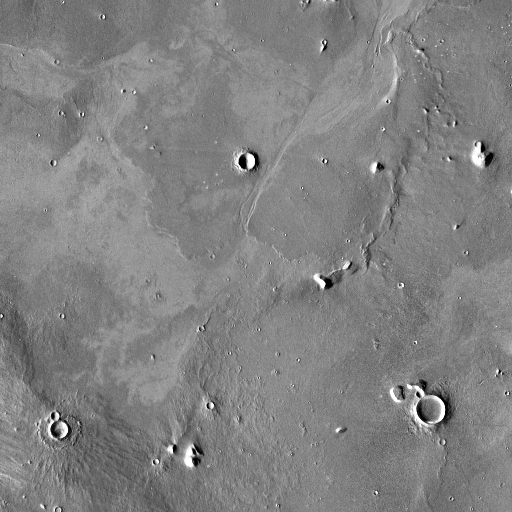
Crater classes present: Background, Other, Layered